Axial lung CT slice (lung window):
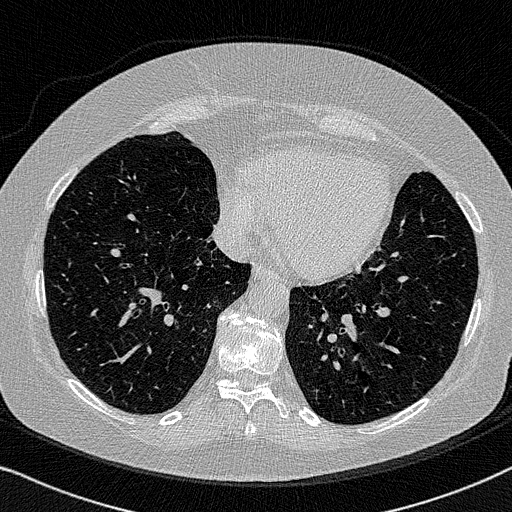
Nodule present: no